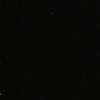
Label: space